Question: all I building a small database application and I could use some input on the best approach to create a relationship between my tables.

I think I have it figured out but I've been staring at it so long I need a second set of eyes and opinions.
This model is for a race car driver. Where I am stuck in setting the relationship is on the Division table. Basically a driver can be in multiple divisions. To account for this I have added a DriverDivision table which is basically a lookup that allows me to map a driver to multiple divisions.
You can see from the model off of the driver there is a 'PointsStanding' and a 'RaceResults' table as well. This are associated to the driver as 1:M. Where I am stumbling is I'll need to also filter results and standings by Division. Do I need to create lookup tables between Division and these two tables as well? Looking at the model I can get all the results through the DriverInfo page but I don't know if that is the right approach? Navigating this would would always return a full object so I could see all results as well as the drivers associated to it. Am I way off track or or is there a better model/pattern to follow? When I first started this model I thought the driver would be the primary point but it feels like Division may be. A driver has to be associated to a division, points and results are associated to the driver but I'll need to be able to view all points and all standings by division.
I'd appreciate any suggestions or advice.
-Cheers
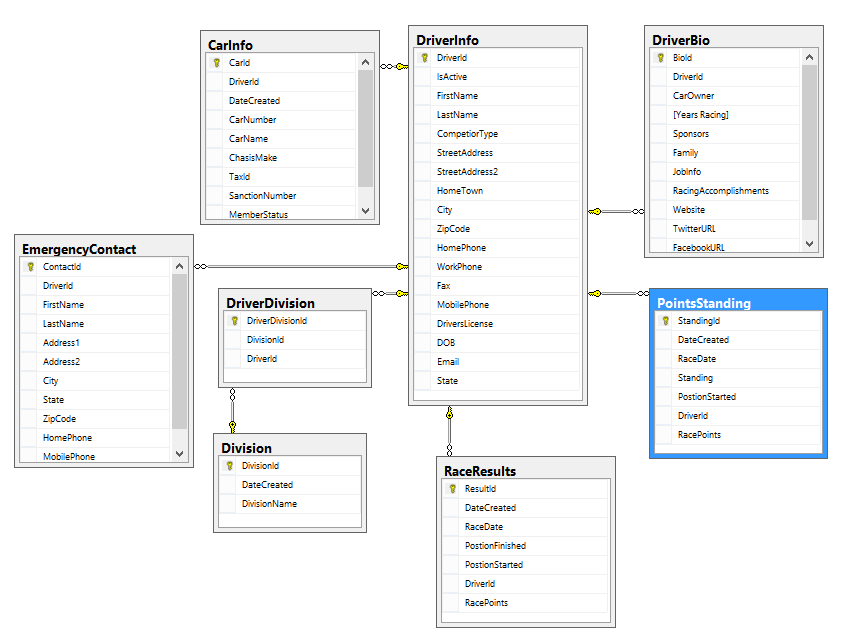
Answer: As I understand your post, a racer rides in one of more races, and each race belongs to a division.
One question is, can a driver belong to a division but not participate in any races in that division? Depending on the answer, you might not need a relation between Driver and Division. A relation between RaceResult and Divison makes more sense.
So you'd get something like:
'''
Driver -->> RaceResult <<-- Race
<<-- Division
'''
It seems to me like you could calculate standing based on past RaceResults. If that's true, I would not store standings in the database at all. Storing a result that you could also calculate is bound to result in inconsistencies: for example, if some updates the race result, but not the standing.
Finally, your table structure seems very generic for an initial design. I'd try to simplify it to the bare-bones information storage you need for the first version of your application.